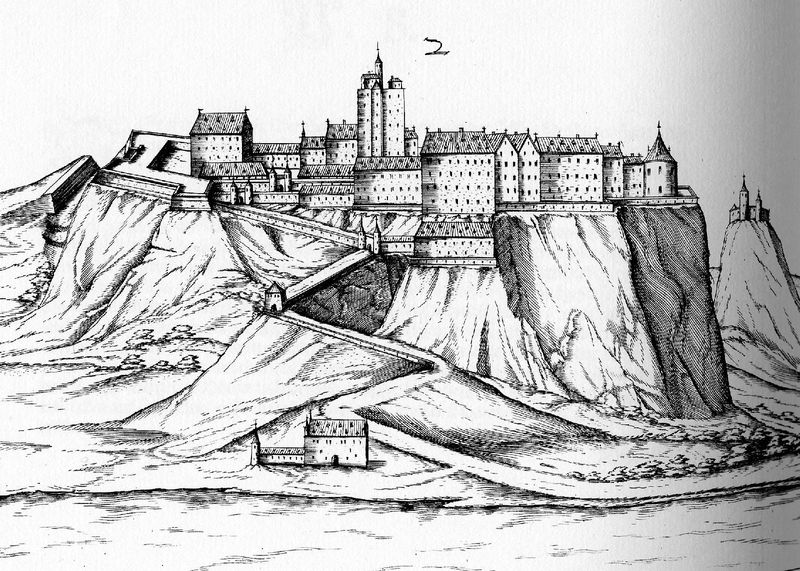
Titel: Architectura von Vestungen
Künstler: Daniel Specklin
Schlagwörter: berg, felsen, vogel, landschaft, stadt, fenster, frankreich, strasse, zeichnung, schloss, weg, niederlande, häuser, hügel, kirche, tal, turm, deutschland, spanien, ansicht, italien, vedute, klippen, dächer, mauer, grafik, steil, tor, burg, höhe, kloster, türme, druck, schwarz-weiß, radierung, stich, stadtmauer, kupferstich, bergweg